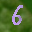
Label: 6